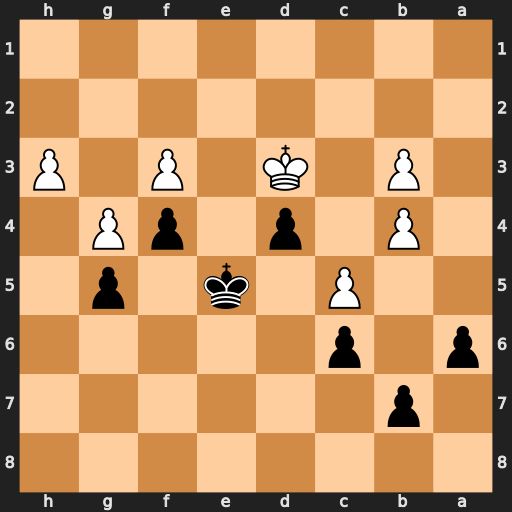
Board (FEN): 8/1p6/p1p5/2P1k1p1/1P1p1pP1/1P1K1P1P/8/8
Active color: b
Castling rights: -
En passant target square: -
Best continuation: Kd5 Kc2 a5 bxa5 Kxc5 Kd3 Kd5 b4 c5 b5 c4+